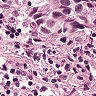
Metastatic tissue present: yes